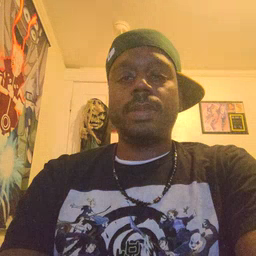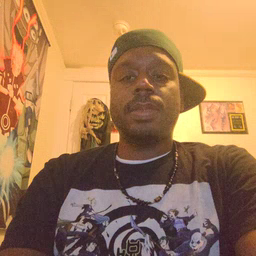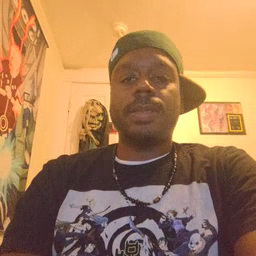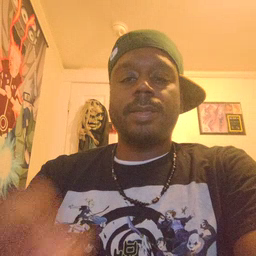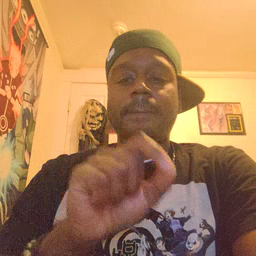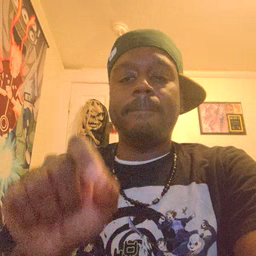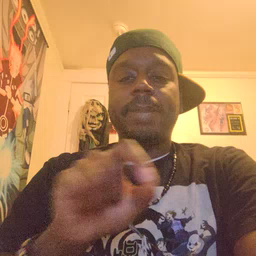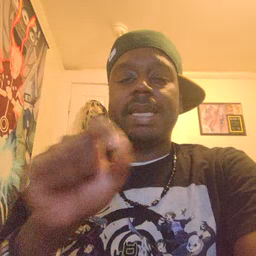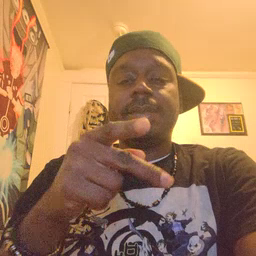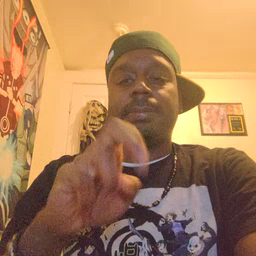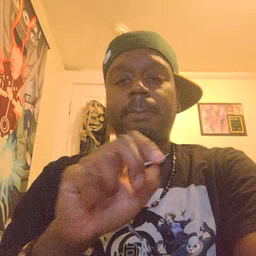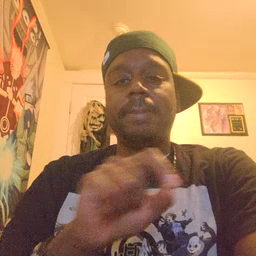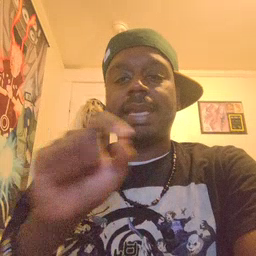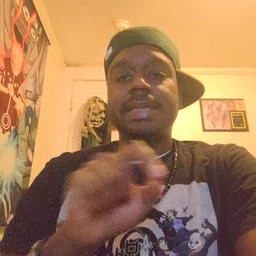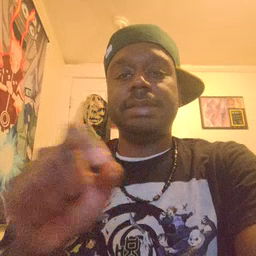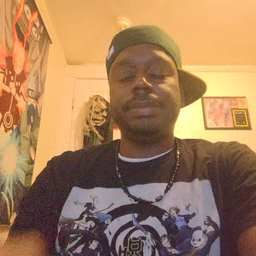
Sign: pen